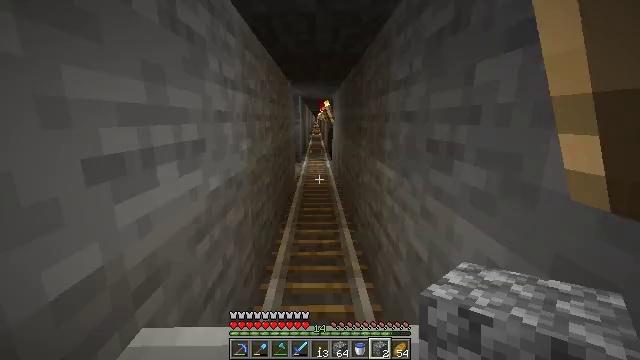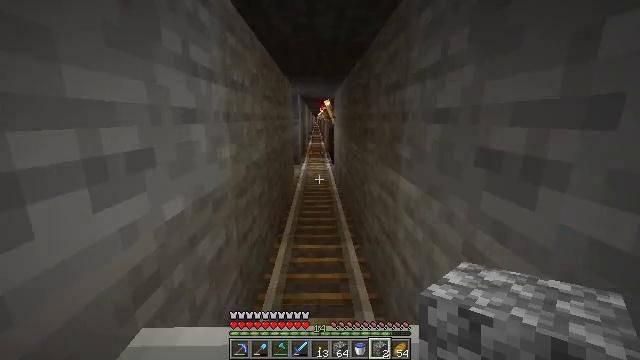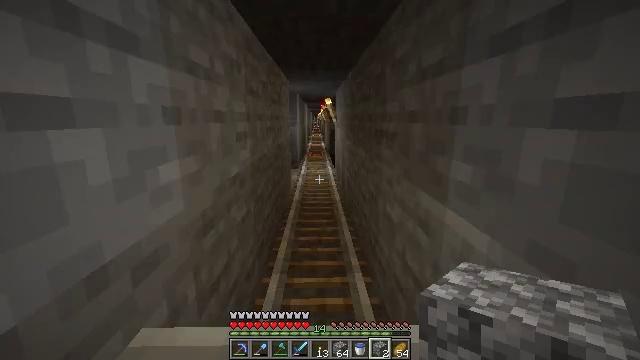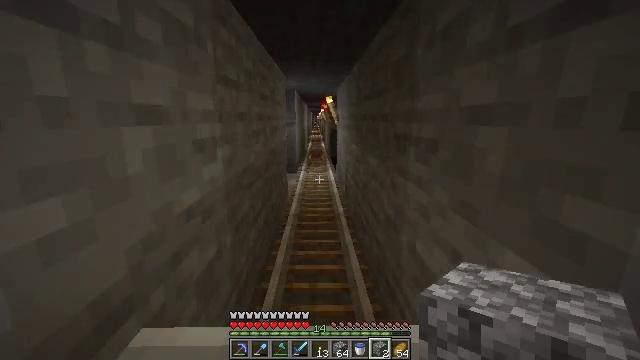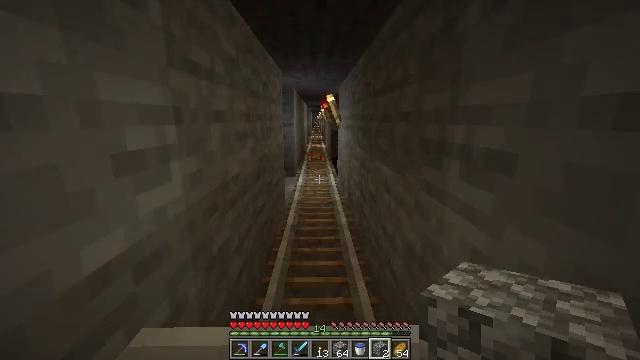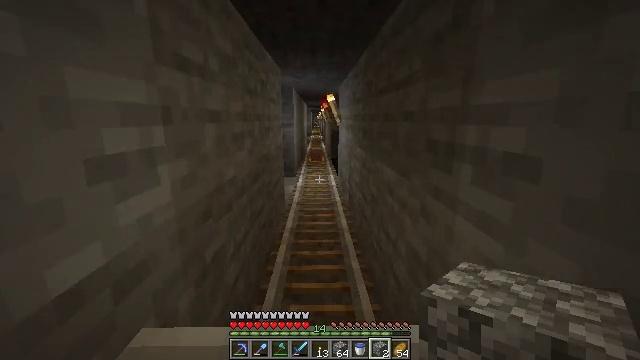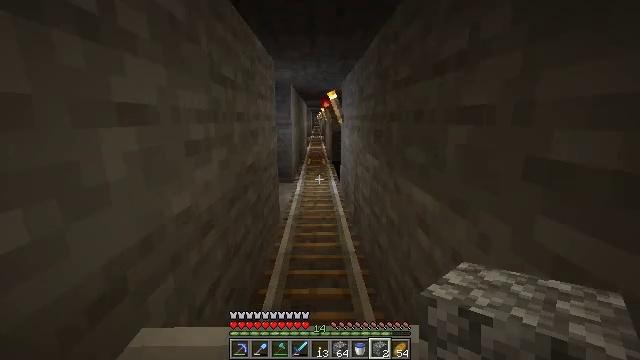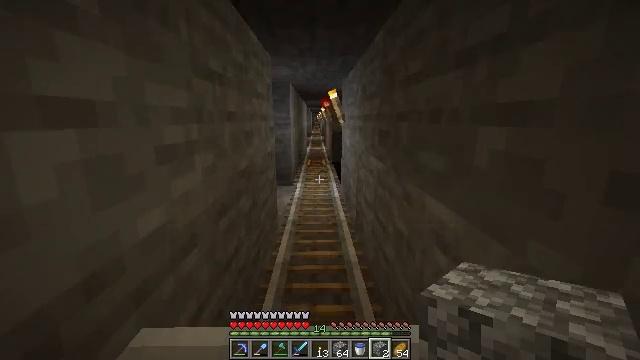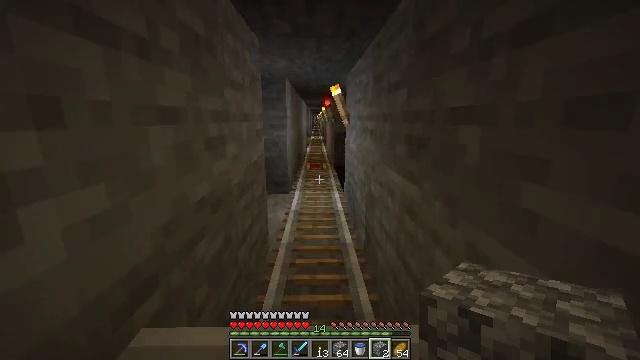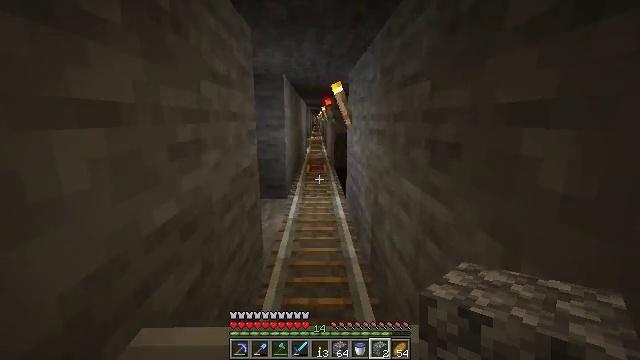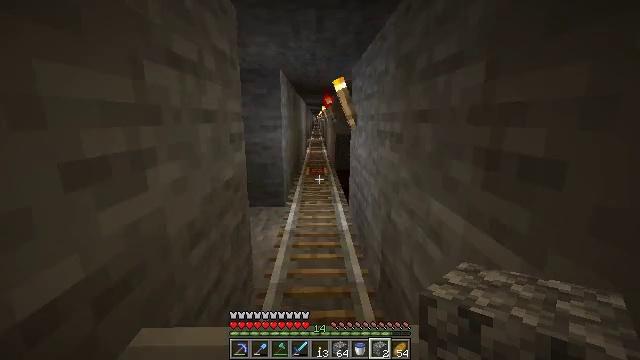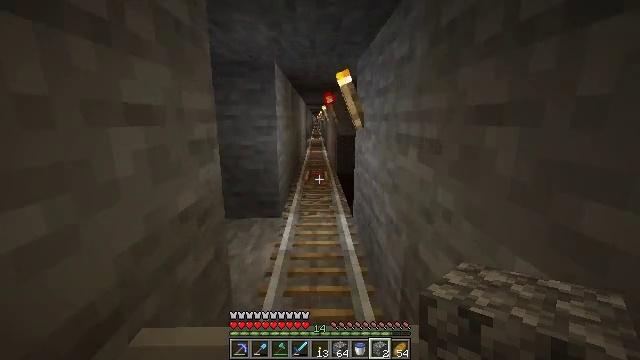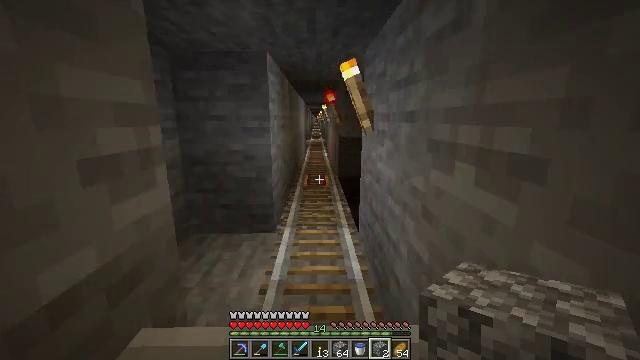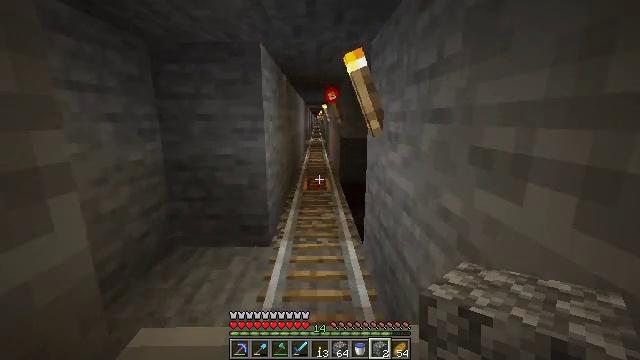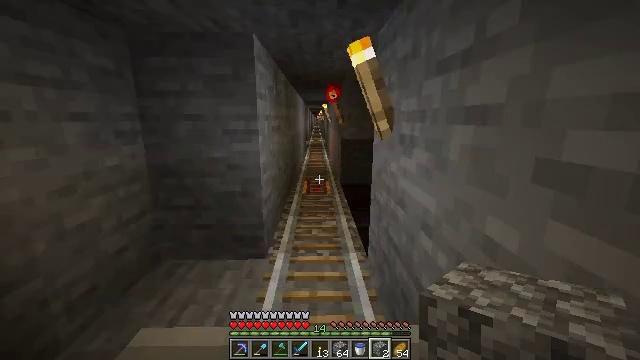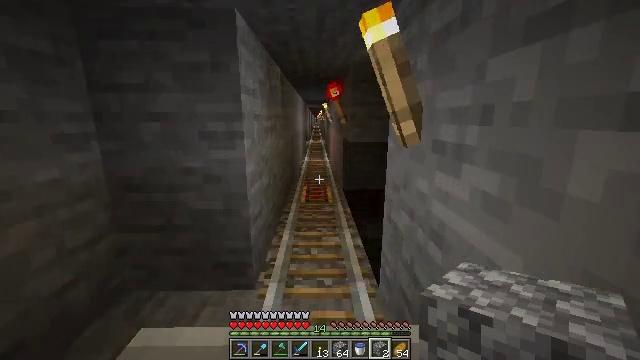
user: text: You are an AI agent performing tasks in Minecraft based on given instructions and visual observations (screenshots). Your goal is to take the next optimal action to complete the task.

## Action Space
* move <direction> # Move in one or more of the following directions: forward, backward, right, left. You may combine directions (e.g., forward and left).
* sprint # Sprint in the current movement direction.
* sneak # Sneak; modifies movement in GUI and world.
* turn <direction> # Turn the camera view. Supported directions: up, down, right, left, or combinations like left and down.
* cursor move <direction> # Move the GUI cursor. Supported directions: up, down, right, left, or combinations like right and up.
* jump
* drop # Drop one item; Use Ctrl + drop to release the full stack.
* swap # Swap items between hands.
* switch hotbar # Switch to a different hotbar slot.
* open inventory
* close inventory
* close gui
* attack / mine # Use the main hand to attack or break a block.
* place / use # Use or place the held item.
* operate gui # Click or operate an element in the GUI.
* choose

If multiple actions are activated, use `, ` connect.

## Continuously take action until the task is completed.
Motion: motion action
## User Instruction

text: Drop an iron nugget.
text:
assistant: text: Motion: no_op
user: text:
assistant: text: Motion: no_op
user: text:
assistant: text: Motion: no_op
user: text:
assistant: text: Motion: no_op
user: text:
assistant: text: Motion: no_op
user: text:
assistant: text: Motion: no_op
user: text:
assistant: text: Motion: no_op
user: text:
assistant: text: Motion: no_op
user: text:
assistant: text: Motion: no_op
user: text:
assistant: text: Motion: no_op
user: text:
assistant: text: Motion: no_op
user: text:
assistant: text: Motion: no_op
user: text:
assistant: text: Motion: no_op
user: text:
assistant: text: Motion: no_op
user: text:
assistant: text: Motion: no_op
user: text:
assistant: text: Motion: no_op
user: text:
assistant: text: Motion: no_op
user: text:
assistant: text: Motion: no_op
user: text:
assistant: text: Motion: no_op
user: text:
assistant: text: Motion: no_op
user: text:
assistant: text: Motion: no_op
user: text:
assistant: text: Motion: no_op
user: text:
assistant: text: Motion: no_op
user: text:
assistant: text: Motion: no_op
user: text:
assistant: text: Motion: no_op
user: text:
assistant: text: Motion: no_op
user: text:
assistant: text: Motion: no_op
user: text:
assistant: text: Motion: no_op
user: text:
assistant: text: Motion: no_op
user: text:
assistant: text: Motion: no_op